Aerial crown-view tile of a tropical tree (Barro Colorado Island, Panama), acquired 20240918:
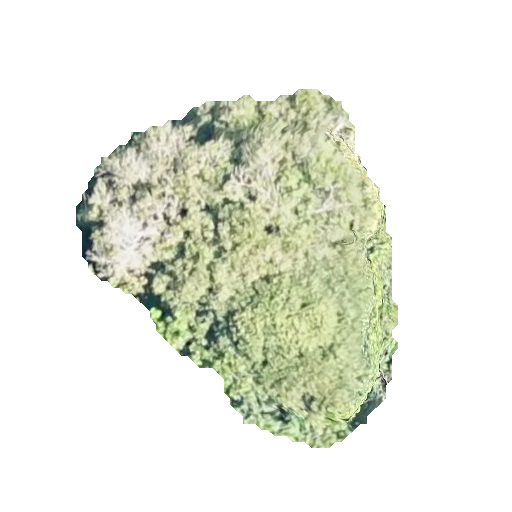
Species: Prioria copaifera
GBIF accepted scientific name: Prioria copaifera
Crown area: 121.974 m²